Question: How in Android Wear app set icon on top of card like on picture below (green icon)

Thank you very much!
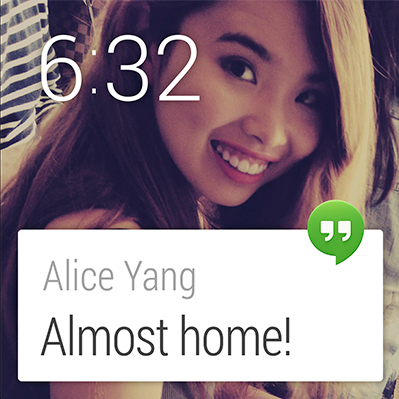
Answer: You have to use <URL> from the 'WearableExtender'
From the doc
> Set an icon that goes with the content of this notification.